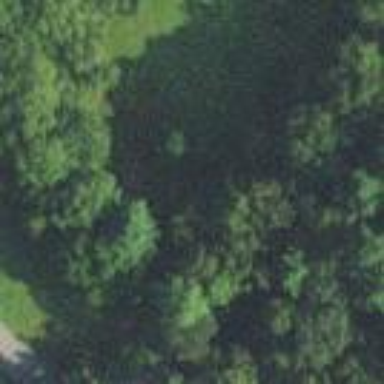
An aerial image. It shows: Woodland with needle-leaved trees.